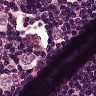
Metastatic tissue present: yes